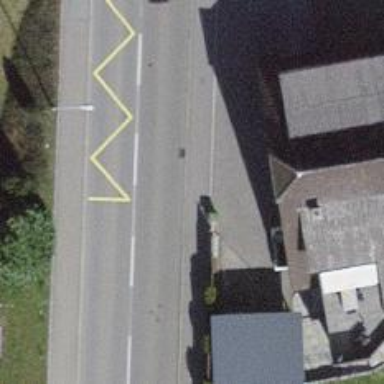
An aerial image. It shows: Bus stop with designated public transport stop position.